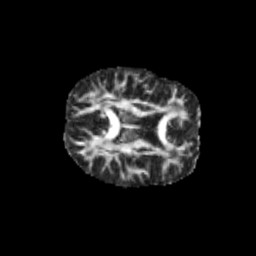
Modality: FA
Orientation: axial
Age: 11
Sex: female
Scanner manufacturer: siemens
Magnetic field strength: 3 T
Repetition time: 3.8 s
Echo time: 0.07 s